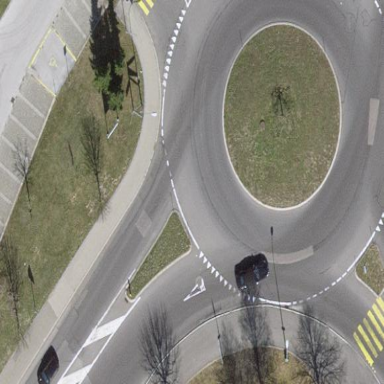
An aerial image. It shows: Secondary road made of asphalt leading to roundabout.